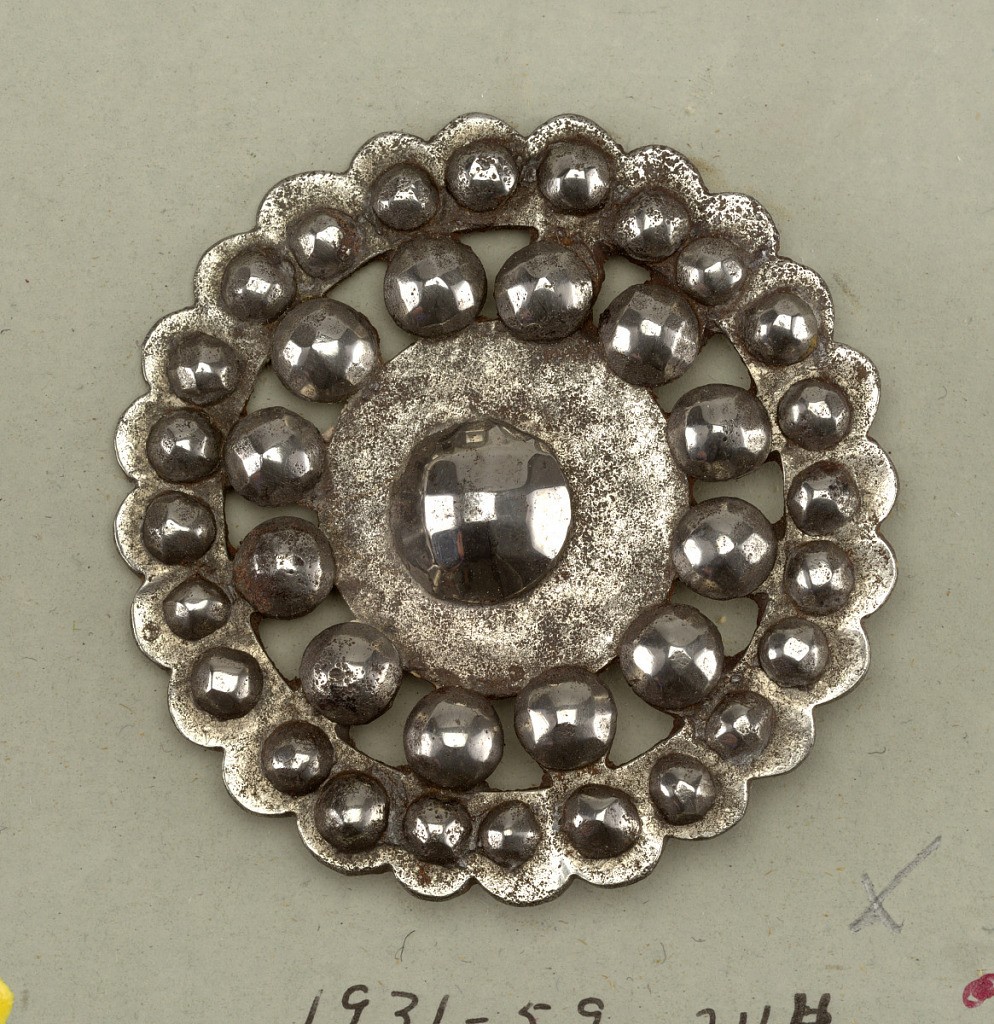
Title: Button
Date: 1801–50
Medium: Cut steel
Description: Steel button decorated with faceted steel ornaments, all have a central boss and one of two rings of bosses surrounding it; all have scalloped edge except F,H,K,L,M,N.

On card 65